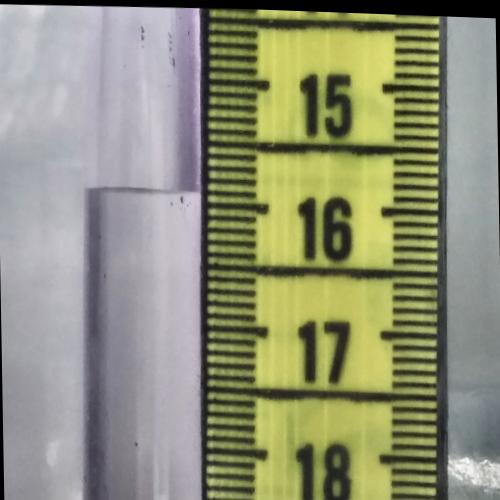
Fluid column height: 15.9 cm